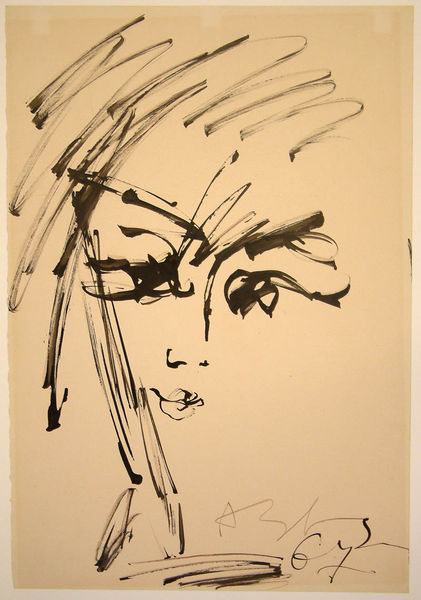
Titel: Self-Portrait, Self-Portrait
Künstler: Anatolii Zverev
Standort: Amherst (Massachusetts, USA)
Institution: Mead Art Museum, Amherst College
Schlagwörter: hat, white, black, dark, face, female, hair, lady, nose, portrait, woman, eyes, drawing, paper, impressionism, shadow, bonnet, mouth, line, sketch, pen, abstract, ink, art, signature, lines, impressionist, brush, figure, lips, eyebrows, impression, strokes, heavy, date, negative space, negative, dat, 1967, thick, 67